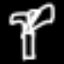
Label: palm tree